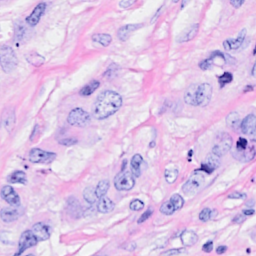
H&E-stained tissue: Breast